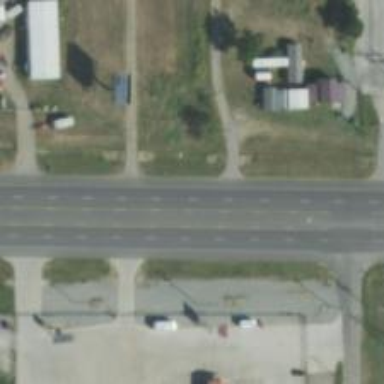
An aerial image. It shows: Trunk highway.